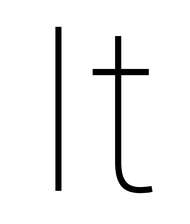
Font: Roboto_Thin